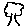
Label: tree